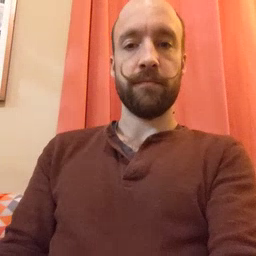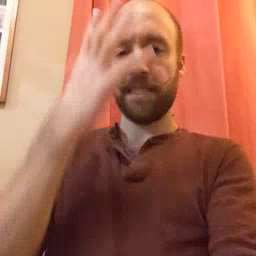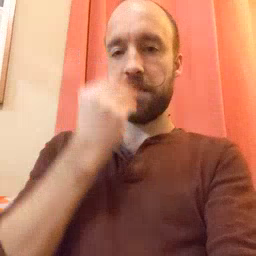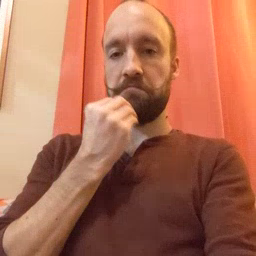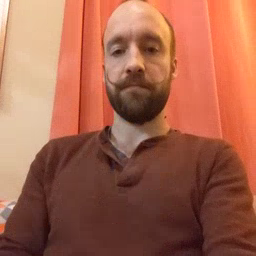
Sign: sleep